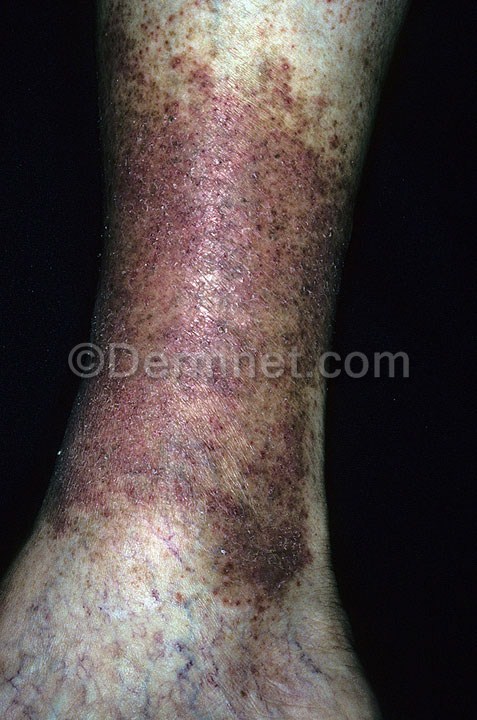
Disease: Eczema Photos